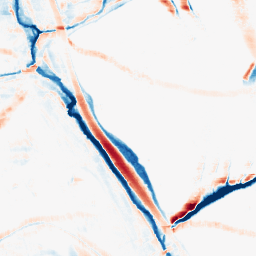
Category: morphological
Decomposition family: morphological_rect
Decomposition parameters: operation: average
width: 20
height: 10
Upsampling method: sinc_hamming
Upsampling parameters: scale: 2
kernel_size: 4
Upsampling scale: 2